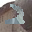
Label: 2